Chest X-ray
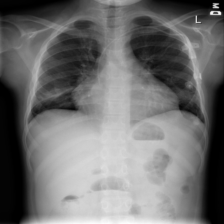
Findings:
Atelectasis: negative
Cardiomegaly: negative
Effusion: negative
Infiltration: negative
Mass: negative
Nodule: negative
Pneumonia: negative
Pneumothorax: negative
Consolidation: negative
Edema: negative
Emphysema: negative
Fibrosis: negative
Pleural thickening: negative
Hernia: negative